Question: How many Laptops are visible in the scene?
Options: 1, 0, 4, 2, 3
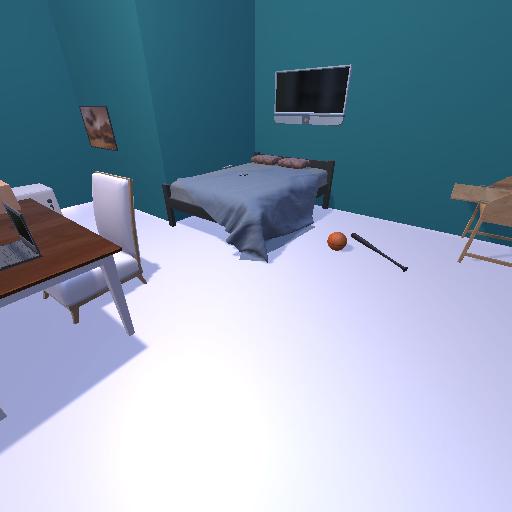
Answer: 1